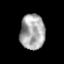
Tissue: prostate
Cell type: T cells
Senescence score: 0.278
Nuclear area (px): 852
Mean DAPI intensity: 167.505